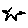
Label: star